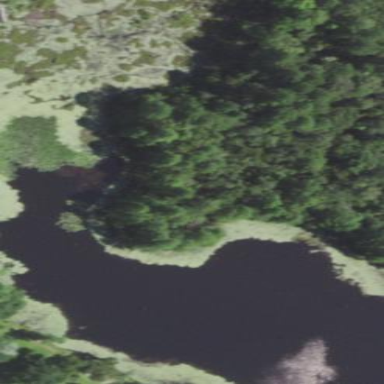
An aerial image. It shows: Pond in reservoir area surrounded by natural water.